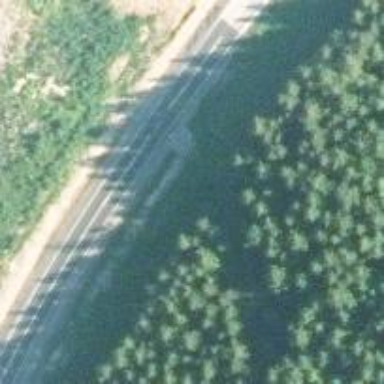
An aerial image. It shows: Tertiary road with asphalt surface.